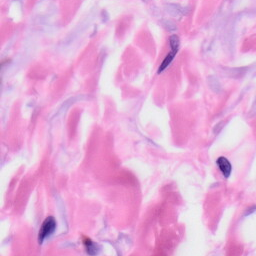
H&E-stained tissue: Skin